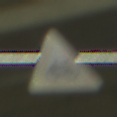
Verkehrszeichen: RadverkehrRechts
Umgebung: Indoor, Special
Tageszeit: NotSpecified
Wetter: NotSpecified
Licht: Artificial
Jahreszeit: NotSpecified
Kontrast: HighContrast